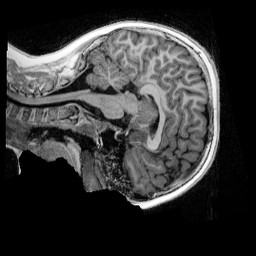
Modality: UNIT1_denoised
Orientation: sagittal
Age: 9
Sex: male
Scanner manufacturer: siemens
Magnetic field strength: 3 T
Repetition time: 4 s
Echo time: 0.00303 s